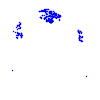
Particle: kaon